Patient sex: M
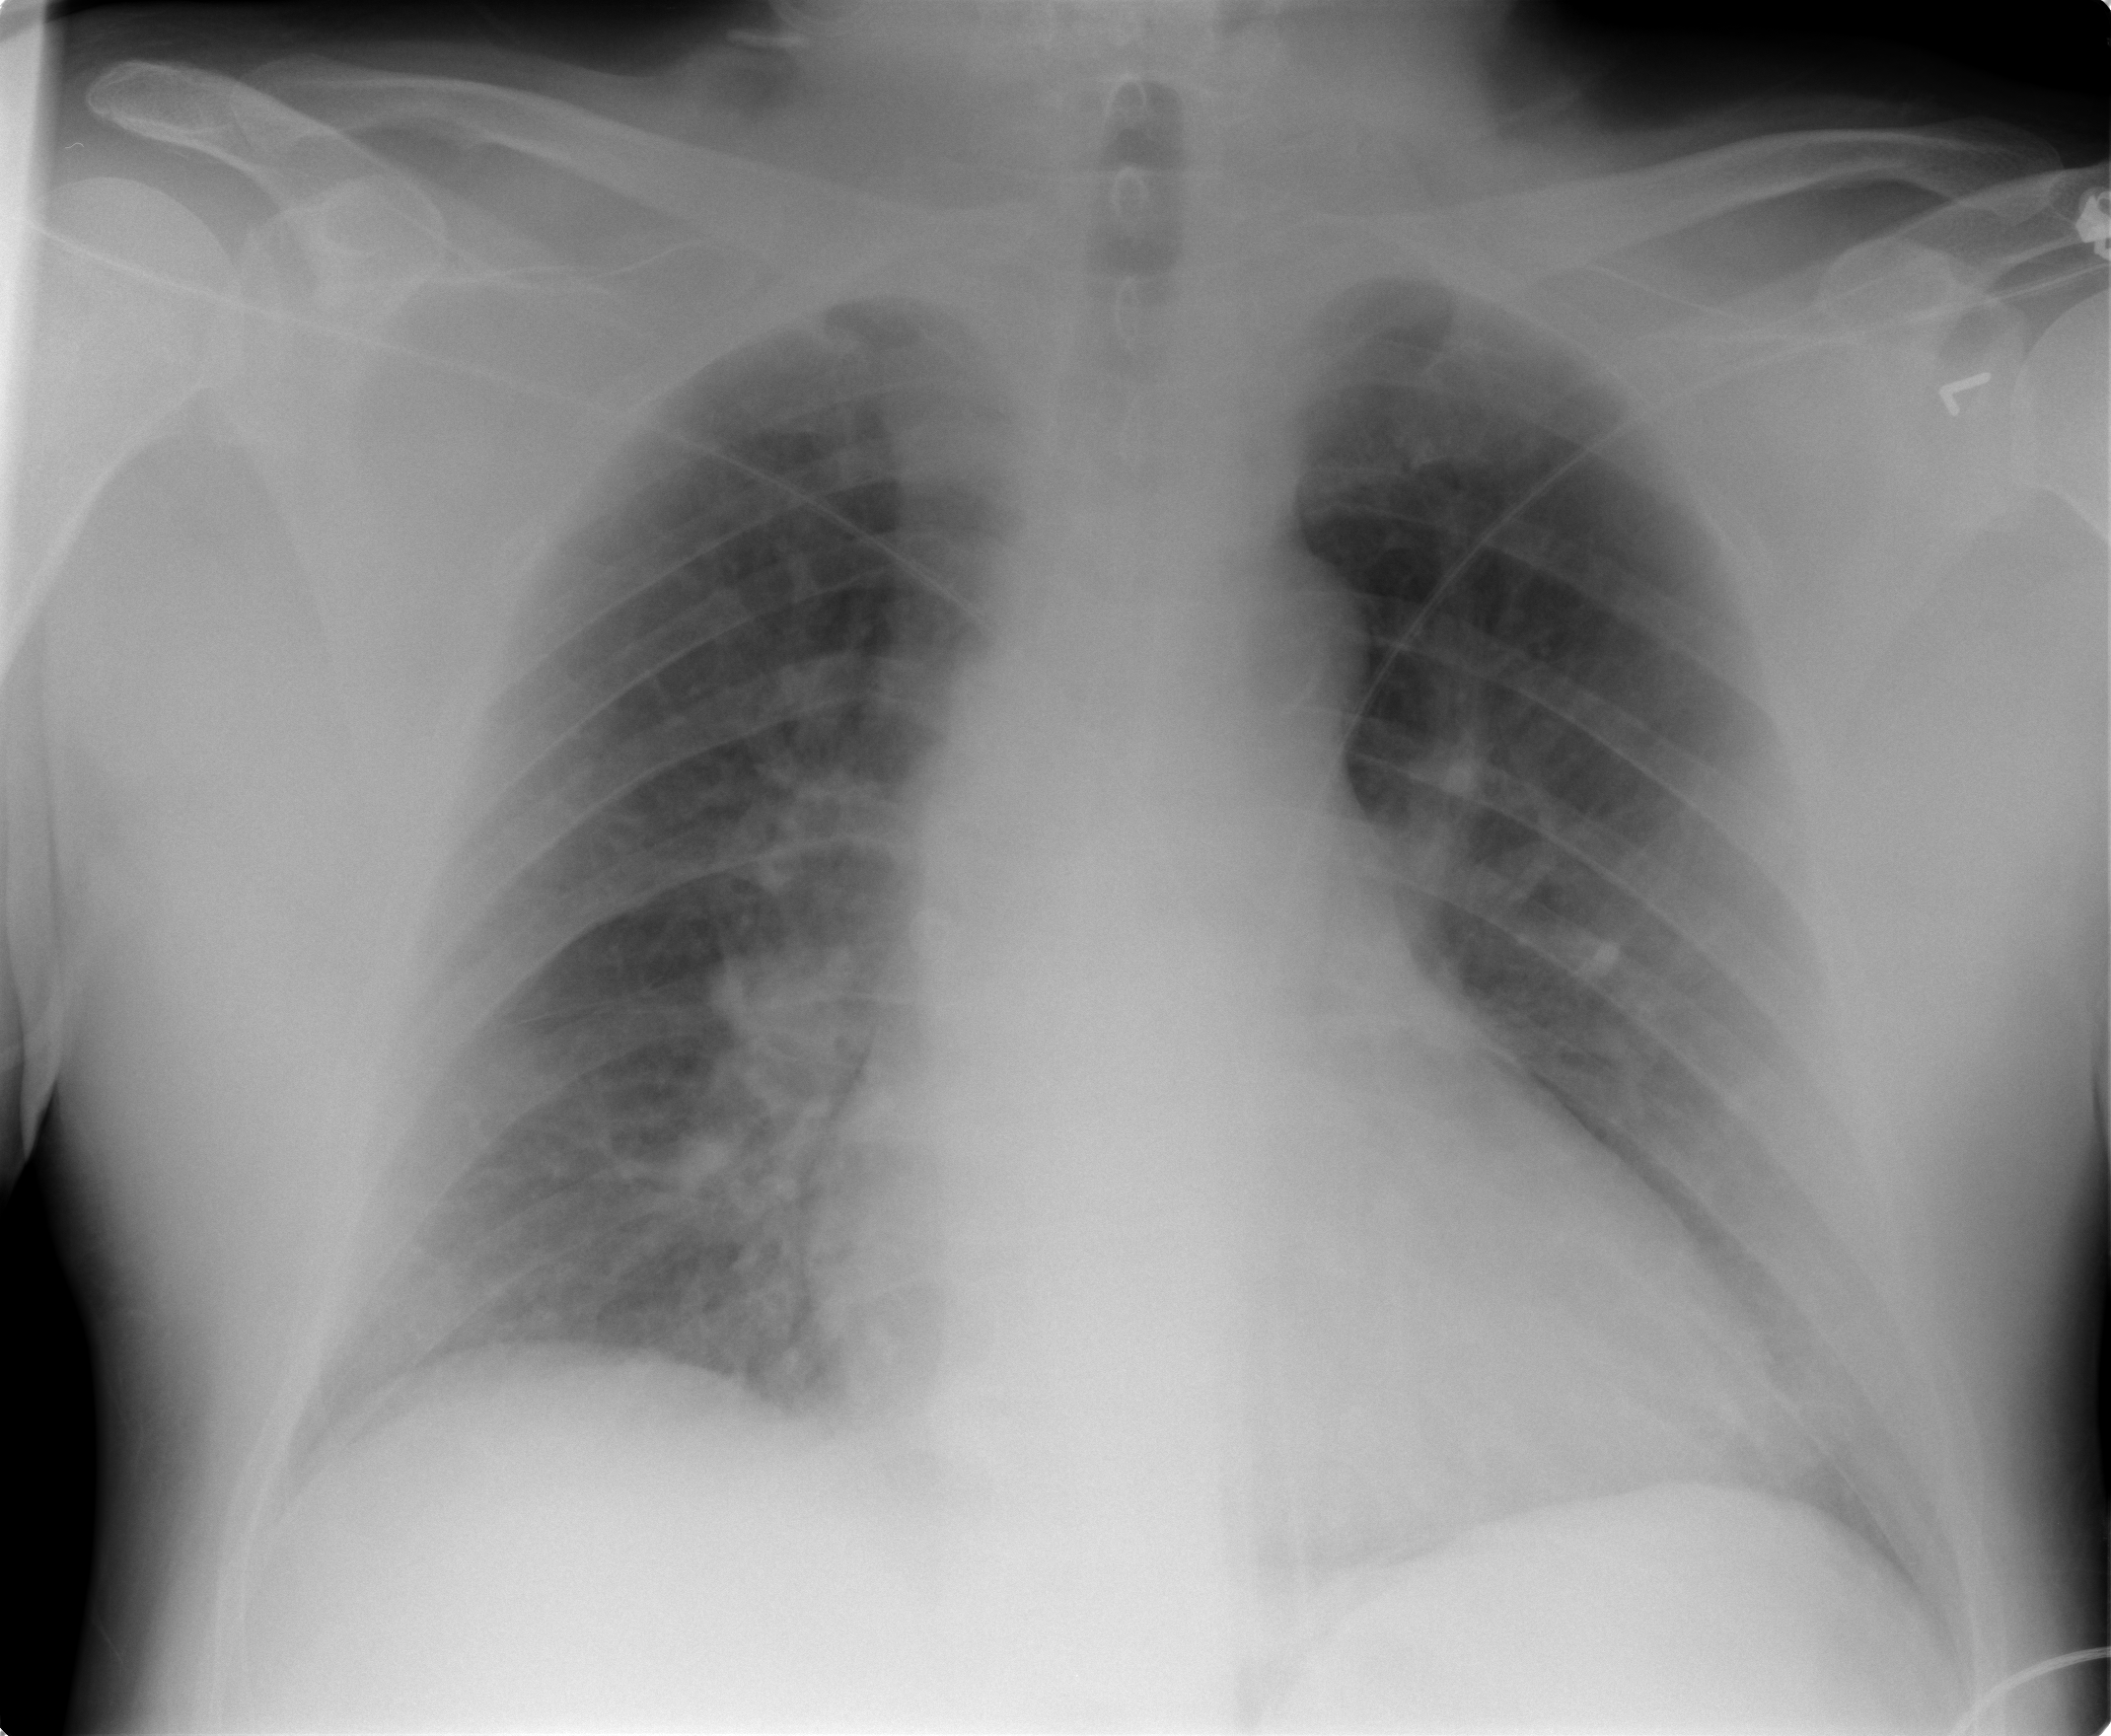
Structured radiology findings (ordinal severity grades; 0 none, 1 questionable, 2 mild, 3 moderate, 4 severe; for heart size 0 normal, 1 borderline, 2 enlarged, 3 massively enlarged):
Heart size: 2
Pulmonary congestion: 2
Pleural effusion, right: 0
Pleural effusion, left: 0
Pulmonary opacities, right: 0
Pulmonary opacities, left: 0
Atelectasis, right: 0
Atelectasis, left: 0